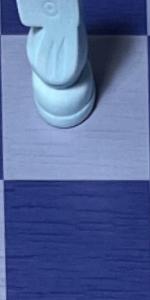
Label: Empty